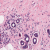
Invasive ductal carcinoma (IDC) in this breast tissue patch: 0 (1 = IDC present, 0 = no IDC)